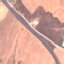
Land use / land cover class: Highway